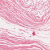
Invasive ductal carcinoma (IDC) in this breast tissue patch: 0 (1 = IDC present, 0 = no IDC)